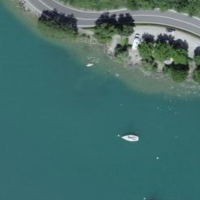
EUNIS habitat code: 14
Species observed at this site:
Aesculus hippocastanum
Acer campestre